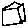
Label: house